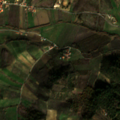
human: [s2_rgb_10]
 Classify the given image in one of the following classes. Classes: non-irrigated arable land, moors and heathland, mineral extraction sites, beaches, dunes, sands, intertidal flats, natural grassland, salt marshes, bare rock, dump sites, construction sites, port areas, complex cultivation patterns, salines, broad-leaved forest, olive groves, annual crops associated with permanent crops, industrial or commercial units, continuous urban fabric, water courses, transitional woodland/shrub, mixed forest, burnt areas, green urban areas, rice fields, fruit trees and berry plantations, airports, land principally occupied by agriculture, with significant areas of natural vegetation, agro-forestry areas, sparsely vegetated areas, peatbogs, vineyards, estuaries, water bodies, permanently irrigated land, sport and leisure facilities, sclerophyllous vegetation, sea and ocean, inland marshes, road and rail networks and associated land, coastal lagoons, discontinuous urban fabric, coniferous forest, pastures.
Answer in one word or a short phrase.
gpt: vineyards, complex cultivation patterns, land principally occupied by agriculture, with significant areas of natural vegetation